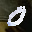
Label: 0